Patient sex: M
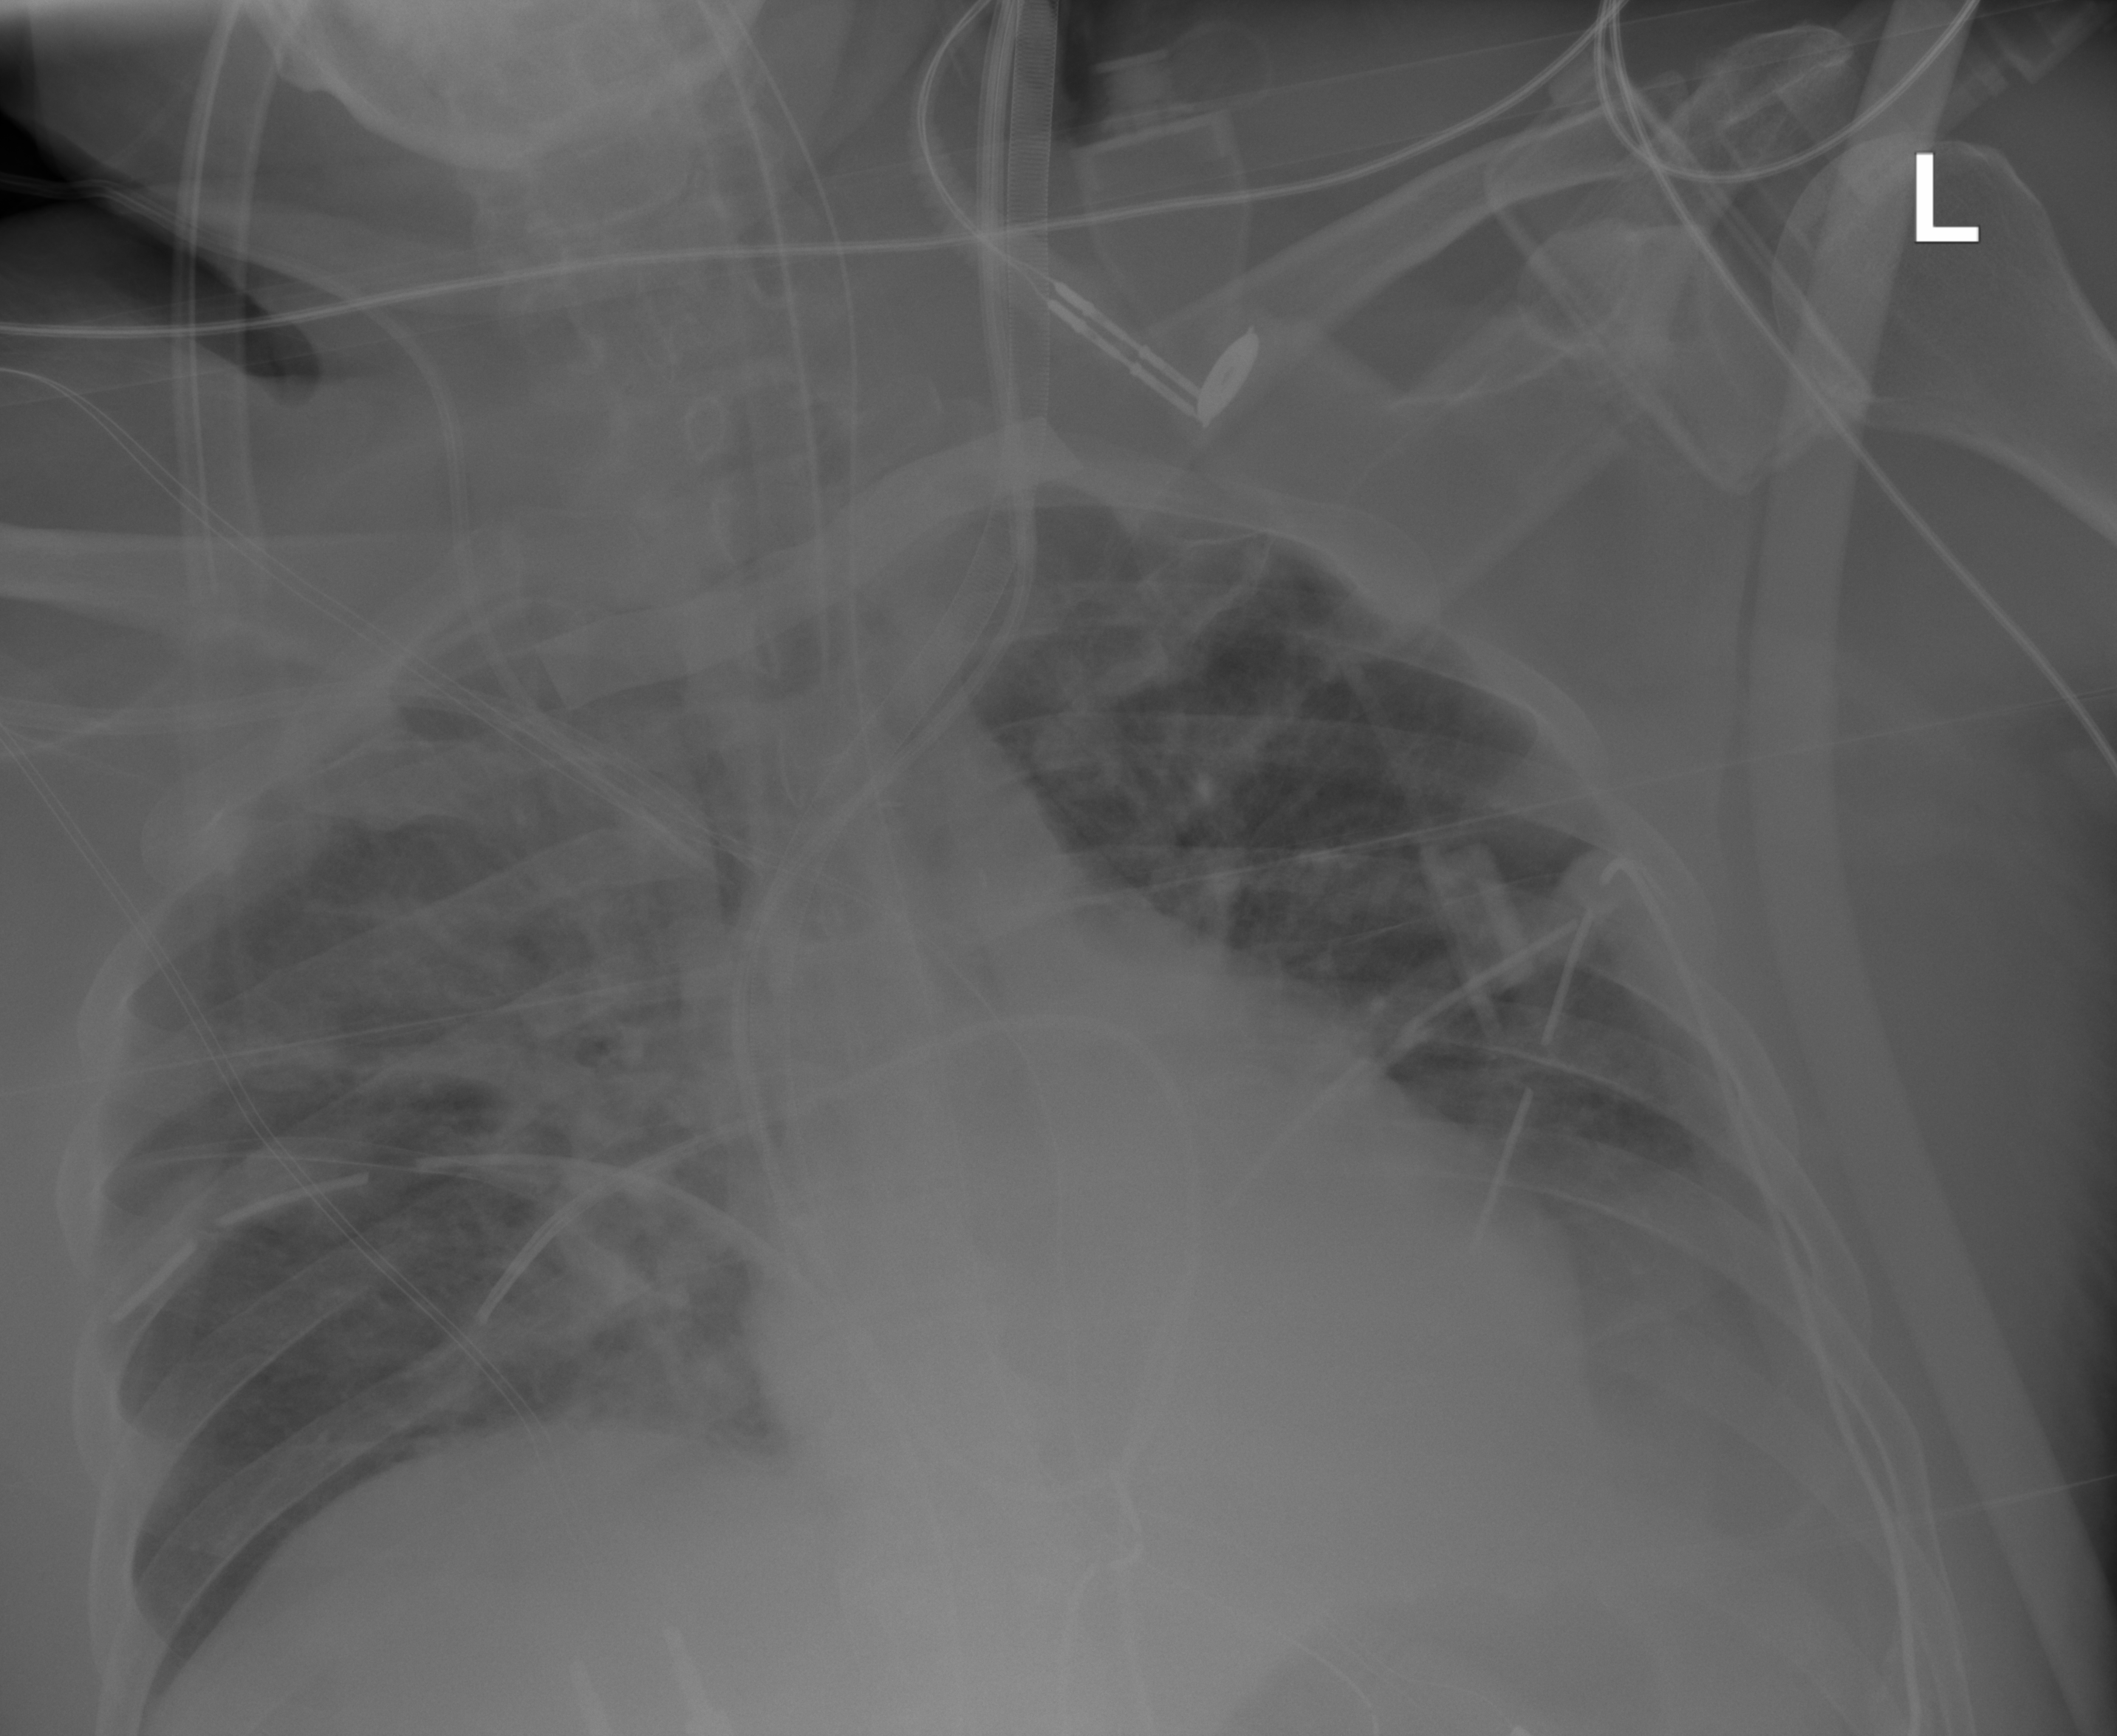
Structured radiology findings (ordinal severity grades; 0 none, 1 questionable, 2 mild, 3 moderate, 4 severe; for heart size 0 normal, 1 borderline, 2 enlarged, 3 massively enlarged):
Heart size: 2
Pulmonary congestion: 2
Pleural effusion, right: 0
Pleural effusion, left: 3
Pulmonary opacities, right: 2
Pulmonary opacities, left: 0
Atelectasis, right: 3
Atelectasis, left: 2